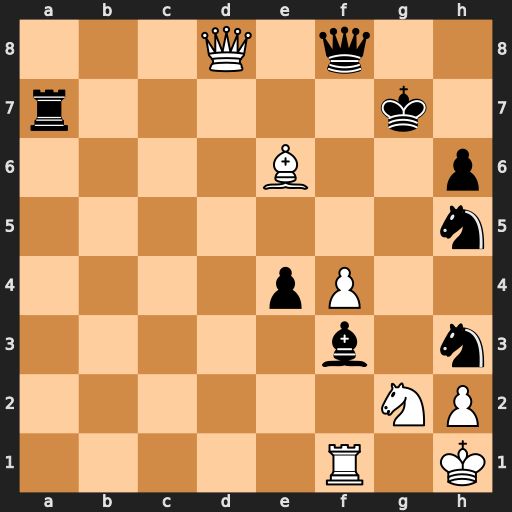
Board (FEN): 3Q1q2/r5k1/4B2p/7n/4pP2/5b1n/6NP/5R1K
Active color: w
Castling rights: -
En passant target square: -
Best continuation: Qd4+ Kh7 Qxa7+